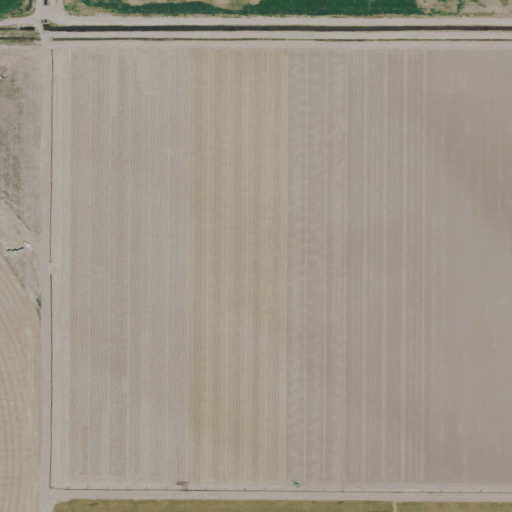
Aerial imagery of plain(s) in Oregon named Little Agency Plains containing only cultivated crops